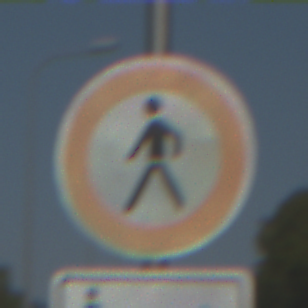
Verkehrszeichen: VerbotFussgaenger
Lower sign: RichtungsangabeDurchPfeile6
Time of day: MorningAfternoon
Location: Outdoor (Suburban)
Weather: Clear
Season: NotSpecified
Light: Natural